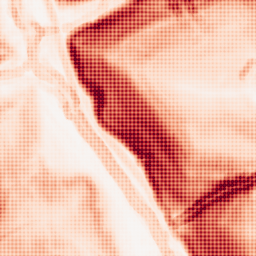
Category: morphological
Decomposition family: morphological_gradient
Decomposition parameters: size: 5
shape: disk
Upsampling method: sinc_hamming
Upsampling parameters: scale: 8
kernel_size: 8
Upsampling scale: 8